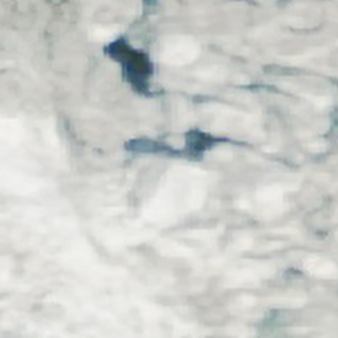
Label: other